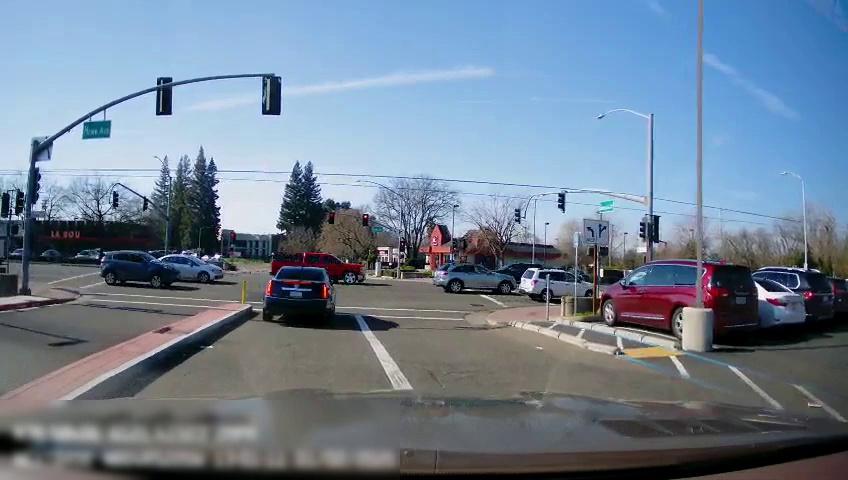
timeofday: Day
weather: Sunny
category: Drivable Space
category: Vehicles | SUV
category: Vehicles | SUV
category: Vehicles | SUV
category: Vehicles | Car
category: Vehicles | SUV
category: Vehicles | Car
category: Vehicles | SUV
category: Vehicles | Truck
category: Vehicles | SUV
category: Vehicles | Car
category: Vehicles | SUV
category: Vehicles | Car
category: Vehicles | Car
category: Vehicles | Car
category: Lanes | Opposite Lane
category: Lanes | Current Lane
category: Traffic | Lights
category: Traffic | Lights
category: Traffic | Signs
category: Traffic | Lights
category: Traffic | Lights
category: Traffic | Lights
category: Traffic | Signs
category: Traffic | Lights
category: Traffic | Lights
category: Traffic | Lights
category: Traffic | Lights
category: Traffic | Lights
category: Traffic | Lights
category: Traffic | Lights
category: Traffic | Signs
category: Traffic | Lights
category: Traffic | Signs
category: Traffic | Lights